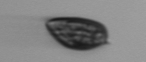
Label: Prorocentrum_triestinum